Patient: sex F, age 56
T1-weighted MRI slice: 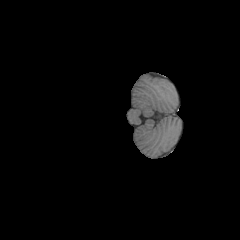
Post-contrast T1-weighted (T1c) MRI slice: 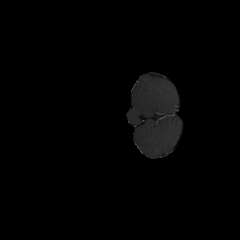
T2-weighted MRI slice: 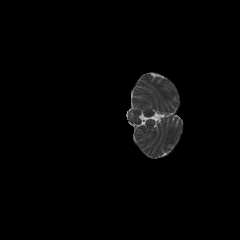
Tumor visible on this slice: no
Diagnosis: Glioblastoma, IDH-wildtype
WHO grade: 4